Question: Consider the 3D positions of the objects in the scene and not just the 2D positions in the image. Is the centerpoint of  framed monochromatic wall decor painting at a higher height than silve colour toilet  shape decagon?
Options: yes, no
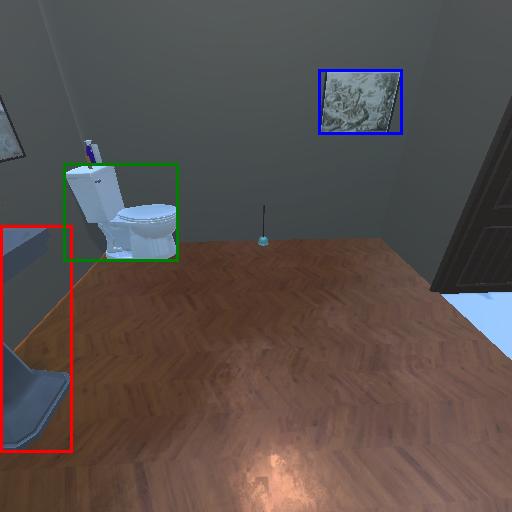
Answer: yes